Field crop: tomato
Growth stage: 1
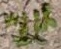
Species: portulaca